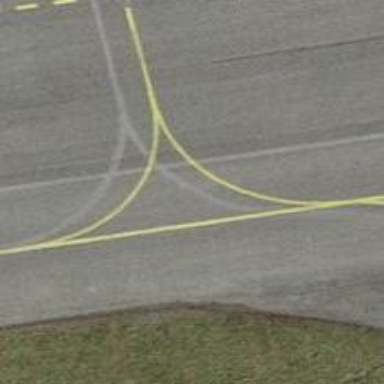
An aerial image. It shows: Image of taxiway at airport.